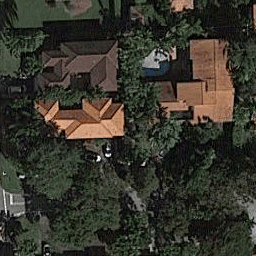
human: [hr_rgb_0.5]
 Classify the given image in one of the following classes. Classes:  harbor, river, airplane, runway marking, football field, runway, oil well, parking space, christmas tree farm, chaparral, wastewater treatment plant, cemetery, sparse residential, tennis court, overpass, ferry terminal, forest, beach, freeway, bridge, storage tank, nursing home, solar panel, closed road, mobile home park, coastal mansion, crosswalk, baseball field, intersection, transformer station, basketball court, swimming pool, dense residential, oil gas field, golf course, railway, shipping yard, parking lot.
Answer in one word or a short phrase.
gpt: coastal mansion